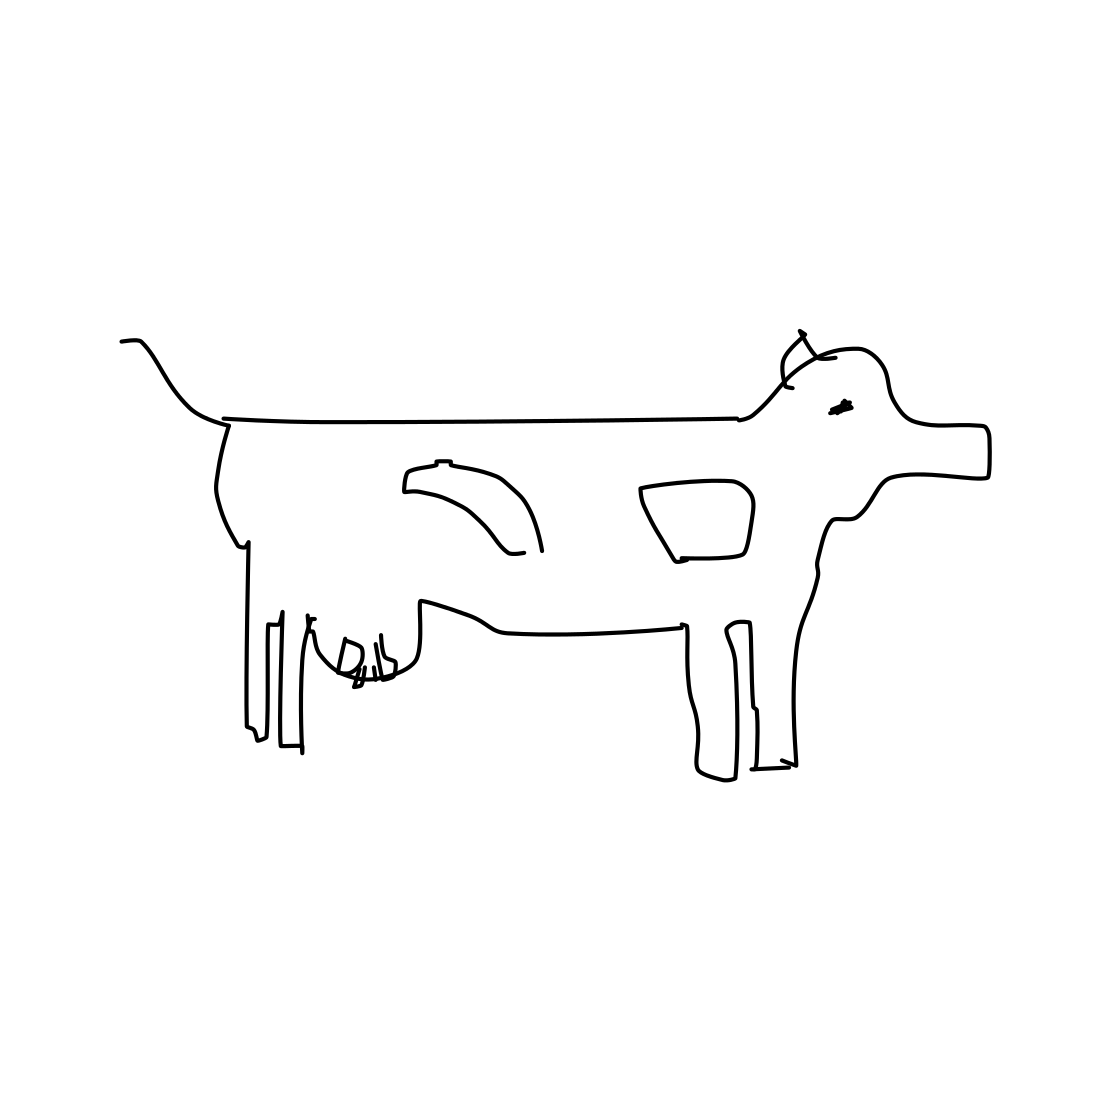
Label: cow